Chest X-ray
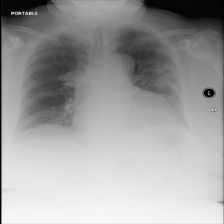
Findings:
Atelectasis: negative
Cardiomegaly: negative
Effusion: negative
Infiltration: negative
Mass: negative
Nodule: negative
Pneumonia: negative
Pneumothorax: negative
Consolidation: negative
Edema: negative
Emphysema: negative
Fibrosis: negative
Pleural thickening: negative
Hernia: negative